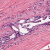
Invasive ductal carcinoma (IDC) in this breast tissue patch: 0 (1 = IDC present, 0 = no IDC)